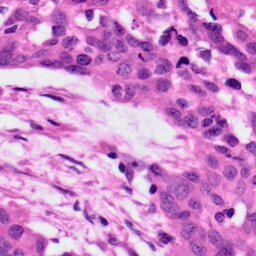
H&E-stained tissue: Ovarian